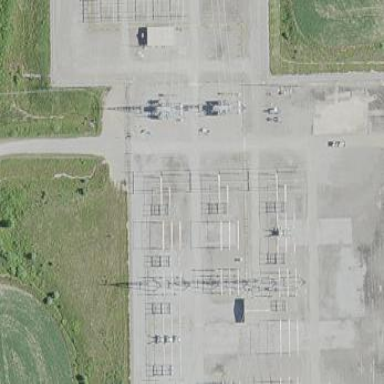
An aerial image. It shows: Fenced power substation at the transmission level.